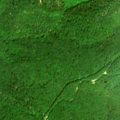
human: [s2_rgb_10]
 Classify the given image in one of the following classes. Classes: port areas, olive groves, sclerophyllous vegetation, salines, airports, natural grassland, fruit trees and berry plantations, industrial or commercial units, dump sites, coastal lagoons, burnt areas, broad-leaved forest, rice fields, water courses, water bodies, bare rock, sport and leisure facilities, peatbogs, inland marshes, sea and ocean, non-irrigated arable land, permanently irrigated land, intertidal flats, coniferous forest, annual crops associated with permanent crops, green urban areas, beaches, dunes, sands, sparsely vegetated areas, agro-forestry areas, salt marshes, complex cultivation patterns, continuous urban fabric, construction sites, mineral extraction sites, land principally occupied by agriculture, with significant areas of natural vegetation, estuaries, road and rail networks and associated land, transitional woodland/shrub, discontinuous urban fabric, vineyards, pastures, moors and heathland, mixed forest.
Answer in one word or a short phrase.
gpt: broad-leaved forest